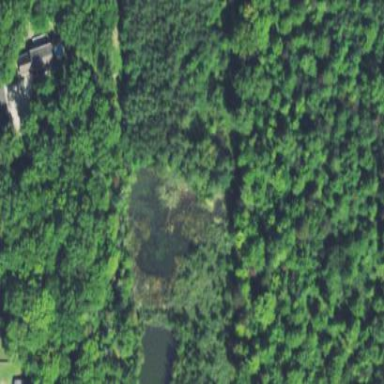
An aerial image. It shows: Peaceful pond surrounded by nature.